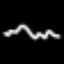
Label: squiggle